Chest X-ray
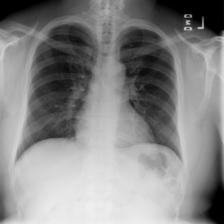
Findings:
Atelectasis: negative
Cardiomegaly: negative
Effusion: negative
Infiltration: negative
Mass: negative
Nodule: negative
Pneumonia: negative
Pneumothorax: negative
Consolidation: negative
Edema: negative
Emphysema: negative
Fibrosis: negative
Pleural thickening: negative
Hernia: negative